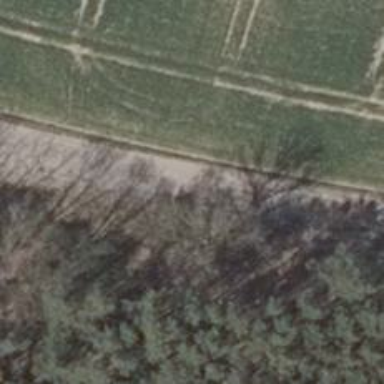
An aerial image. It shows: Gravel track with grade3 tracktype.